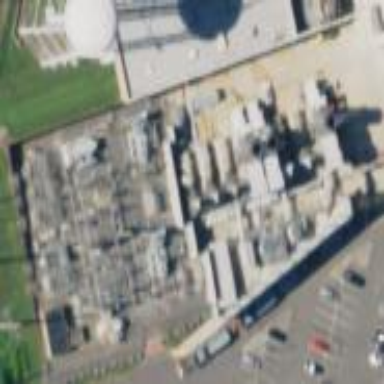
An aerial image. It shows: Power substation.